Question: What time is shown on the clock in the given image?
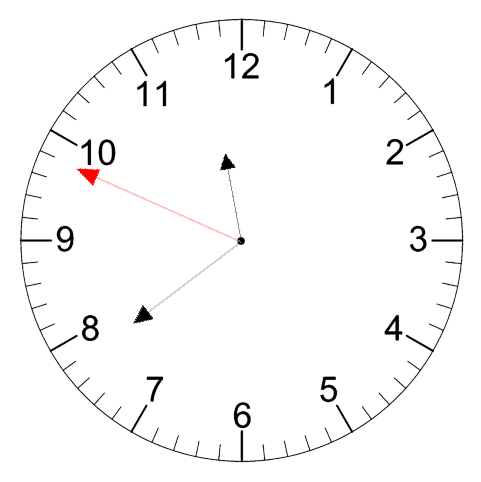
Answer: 11:38:49